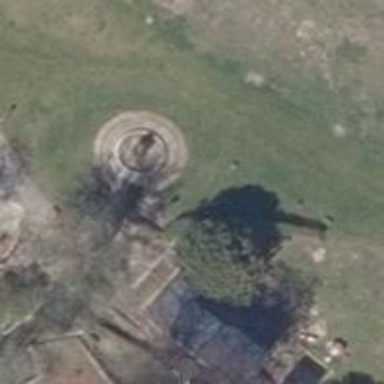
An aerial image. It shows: Beautiful fountain.